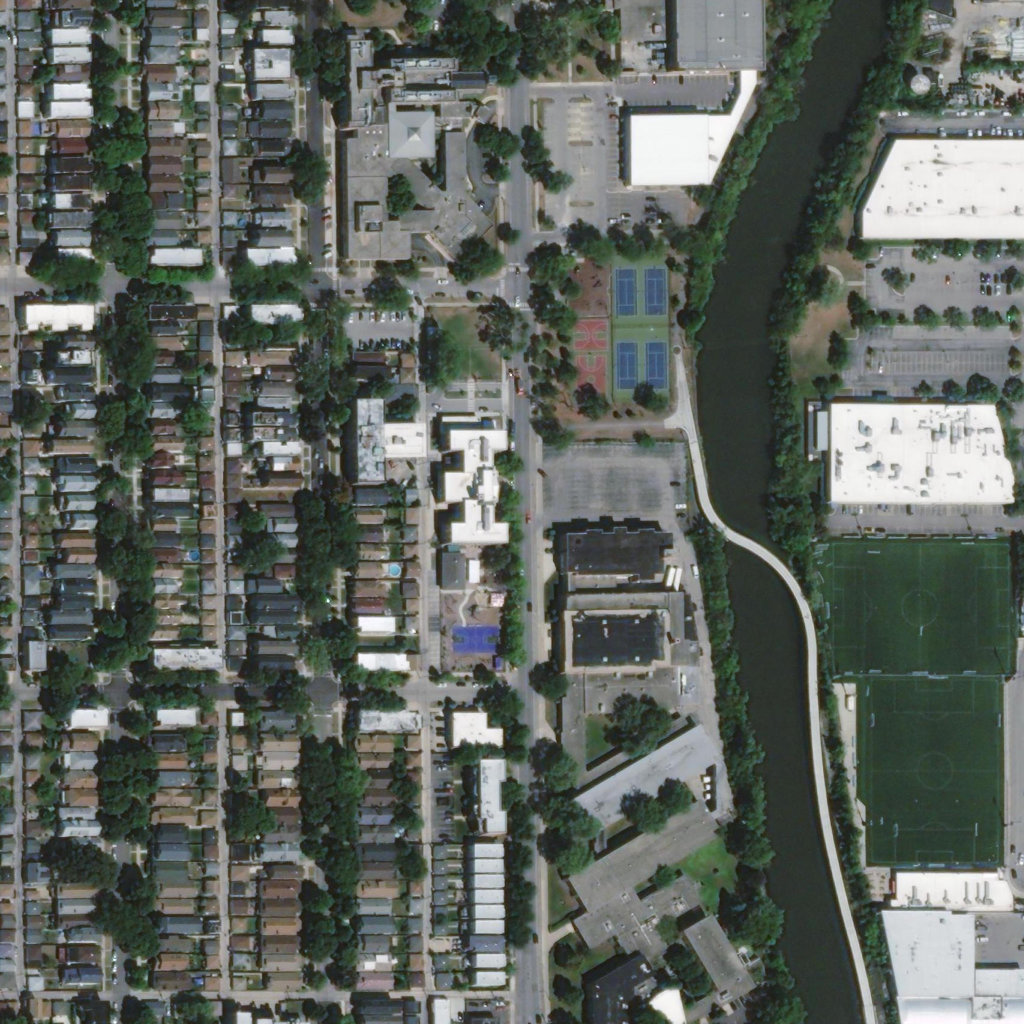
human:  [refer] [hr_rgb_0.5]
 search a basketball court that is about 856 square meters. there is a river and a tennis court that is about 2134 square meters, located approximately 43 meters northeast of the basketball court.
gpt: <box>[[55, 31, 59, 39, 0]]</box>

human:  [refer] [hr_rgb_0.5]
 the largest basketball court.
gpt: <box>[[55, 31, 59, 39, 0]]</box>

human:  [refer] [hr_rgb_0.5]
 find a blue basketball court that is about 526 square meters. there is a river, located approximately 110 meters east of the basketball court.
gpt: <box>[[43, 60, 49, 64, 0]]</box>